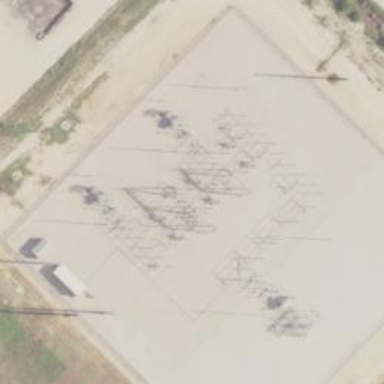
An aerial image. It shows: Distribution power substation secured by fence.